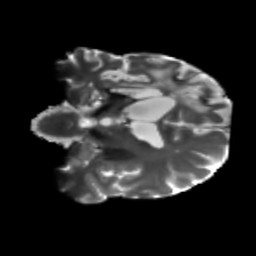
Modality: T2w
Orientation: coronal
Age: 56
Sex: male
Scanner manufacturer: siemens
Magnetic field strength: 3 T
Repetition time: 5.25 s
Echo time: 0.08 s